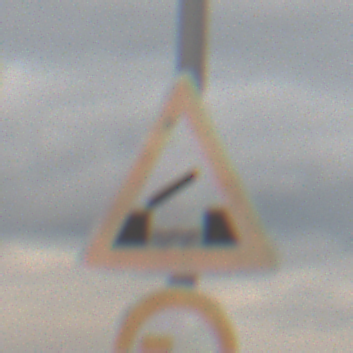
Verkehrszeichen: BeweglicheBruecke
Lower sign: UeberholverbotKraftfahrzeuge
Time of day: MorningAfternoon
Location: Outdoor (Nature)
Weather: Overcast
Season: NotSpecified
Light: Natural